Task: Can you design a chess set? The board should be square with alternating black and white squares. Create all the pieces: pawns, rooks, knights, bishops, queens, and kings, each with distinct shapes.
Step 2877:
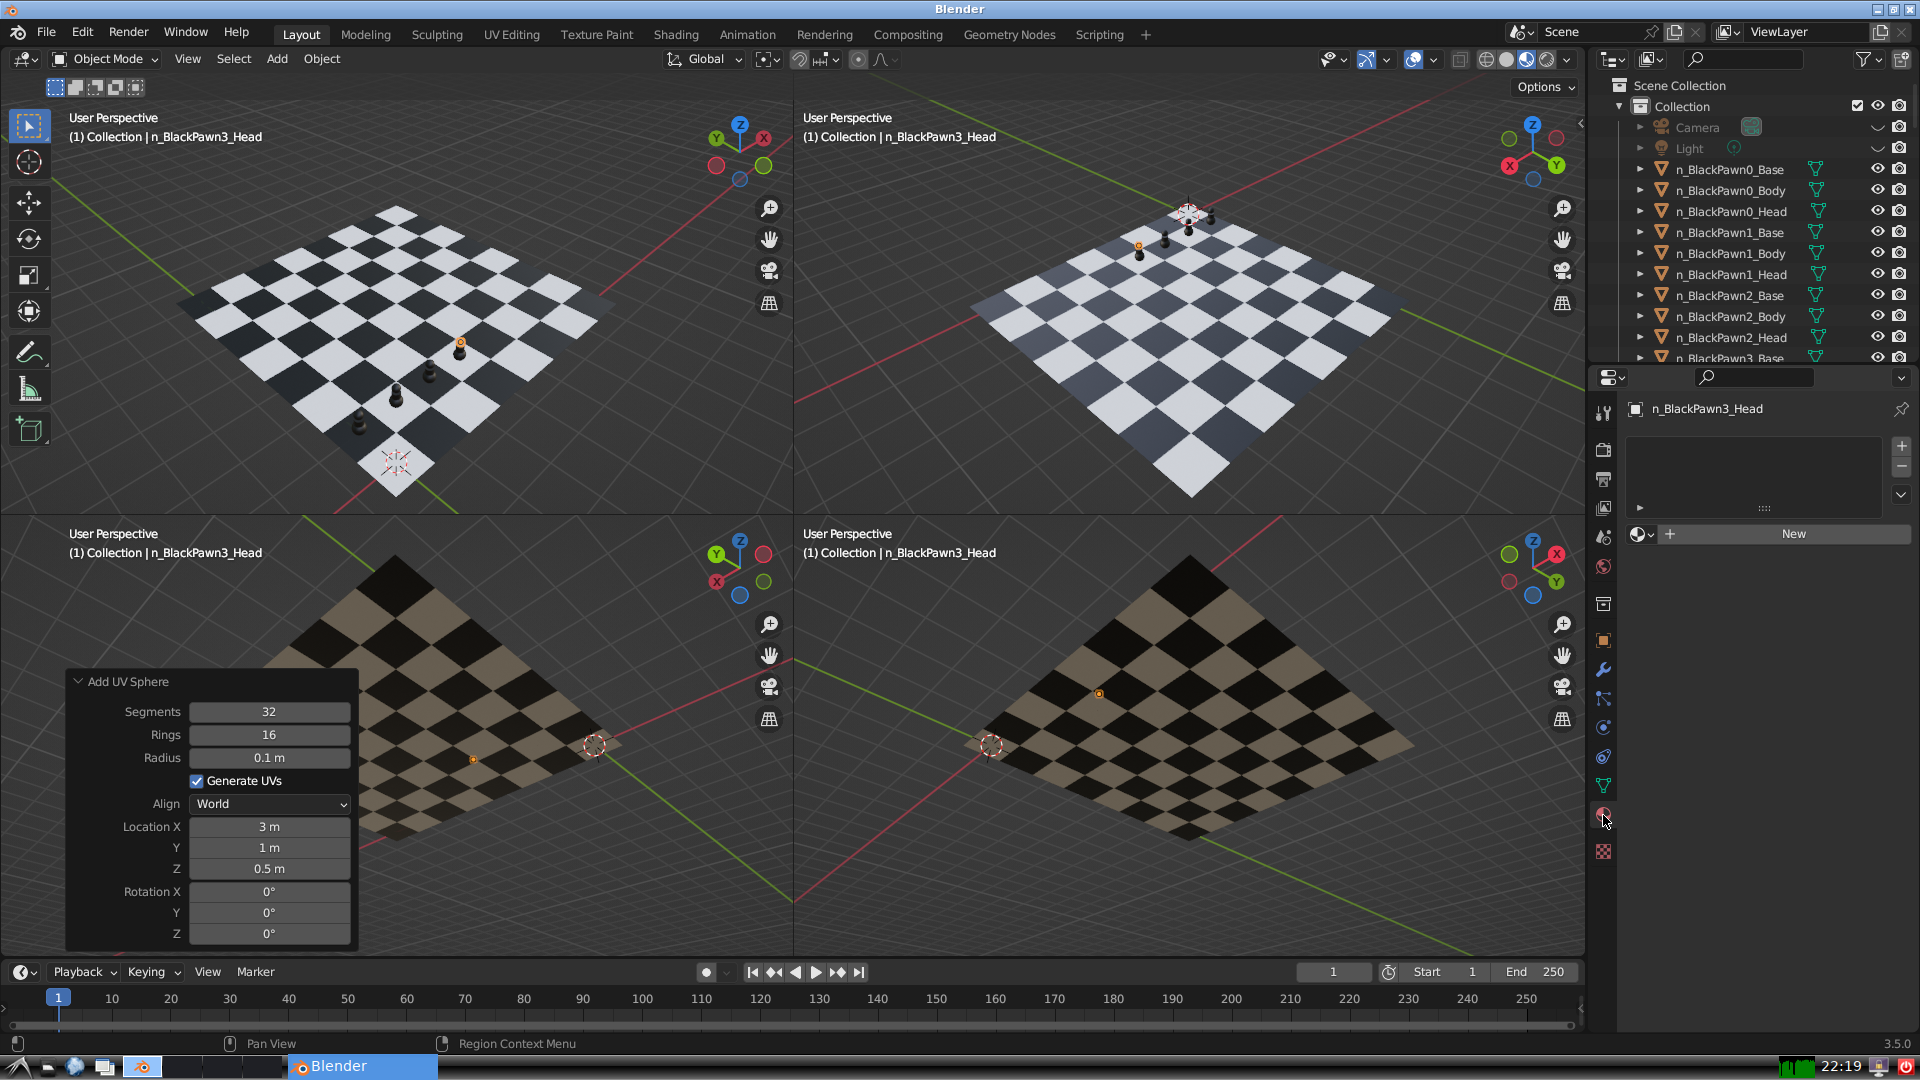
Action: {"mouse_move": [1636, 534]}